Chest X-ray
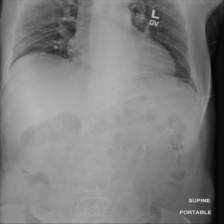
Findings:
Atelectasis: negative
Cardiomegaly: negative
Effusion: negative
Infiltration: negative
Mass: negative
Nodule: negative
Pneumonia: negative
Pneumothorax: negative
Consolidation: negative
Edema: negative
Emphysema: negative
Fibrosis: negative
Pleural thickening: negative
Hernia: negative